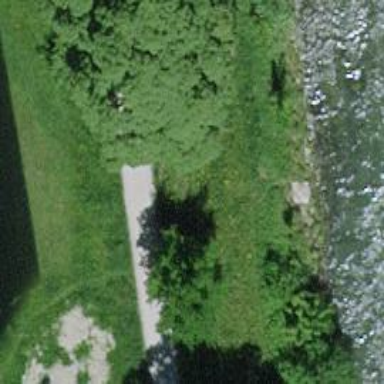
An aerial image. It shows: Footway road on compacted bridge.